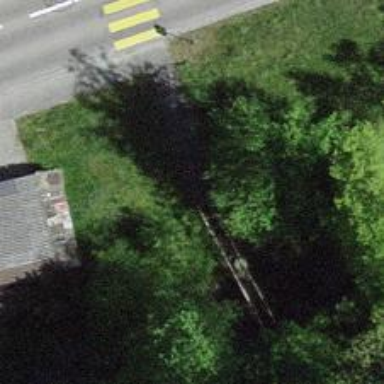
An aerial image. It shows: Path on bridge.